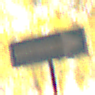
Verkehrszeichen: EinbahnstrasseRechtsweisend
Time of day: MorningAfternoon
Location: Outdoor (Suburban)
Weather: PartlyCloudy
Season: NotSpecified
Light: Natural